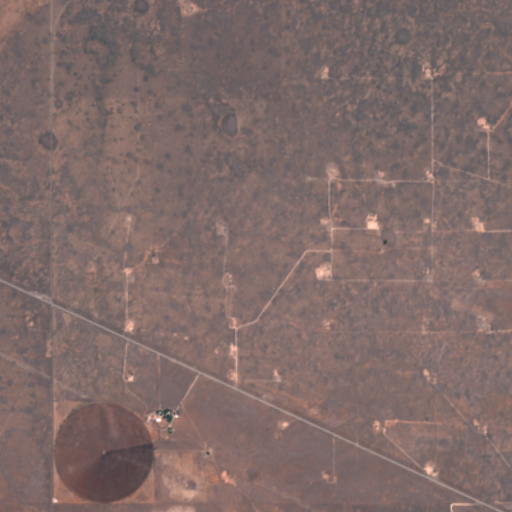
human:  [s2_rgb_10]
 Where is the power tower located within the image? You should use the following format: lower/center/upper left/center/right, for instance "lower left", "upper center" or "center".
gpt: The power tower is located in the right of the image.
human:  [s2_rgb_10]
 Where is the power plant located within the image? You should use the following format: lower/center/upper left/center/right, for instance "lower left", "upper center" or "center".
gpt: There is no power plant in the image.